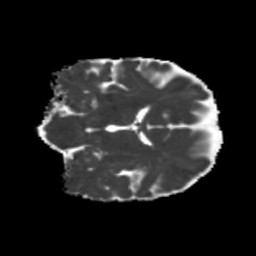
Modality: MD
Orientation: coronal
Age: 39
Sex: female
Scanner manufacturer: siemens
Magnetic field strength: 3 T
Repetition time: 5.25 s
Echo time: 0.08 s